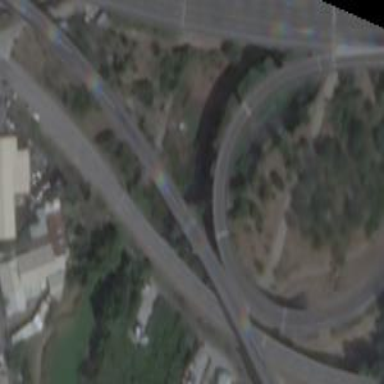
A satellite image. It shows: Viaduct bridge over motorway link.